Milling tool wear sample.
Tool blade image: 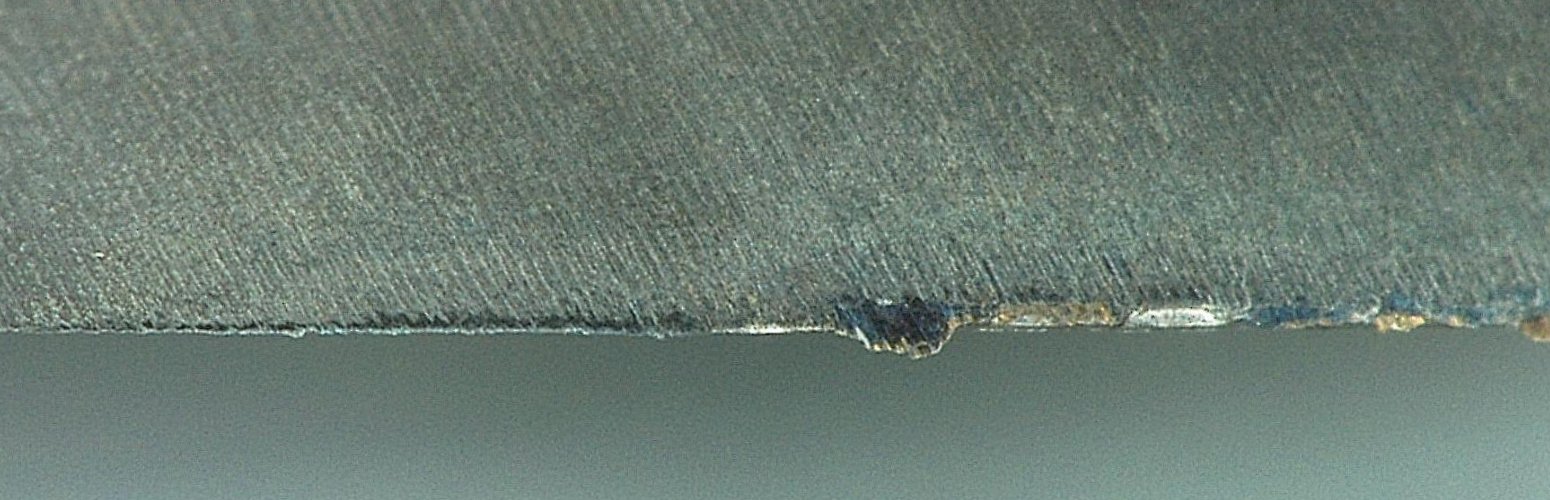
Chip image: 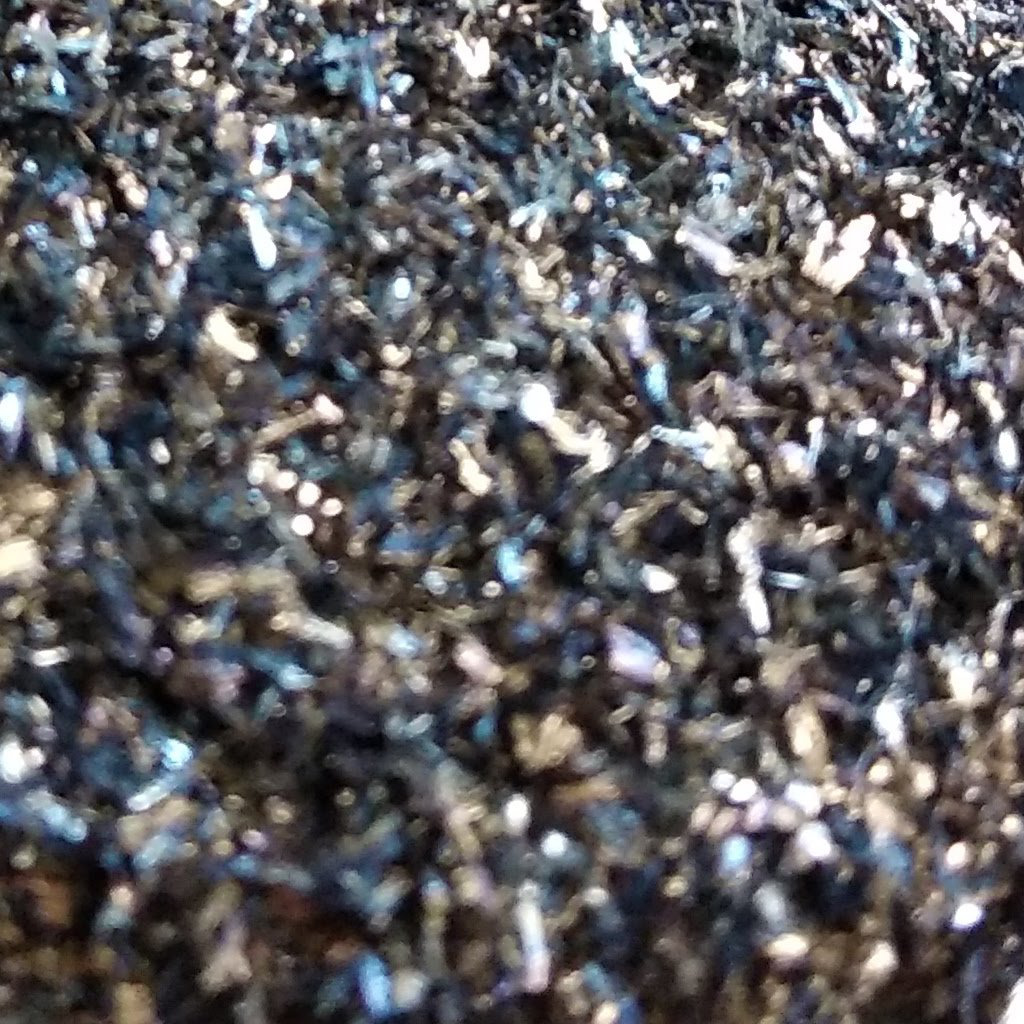
Workpiece image: 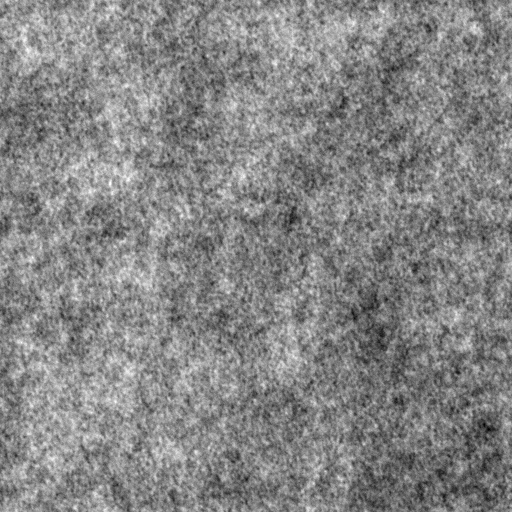
Tool wear state: dulled
Gaps: 27.83
Flank wear: 125.09
Overhang: 26.16
Force-signal Mel-spectrograms (X, Y, Z axes): 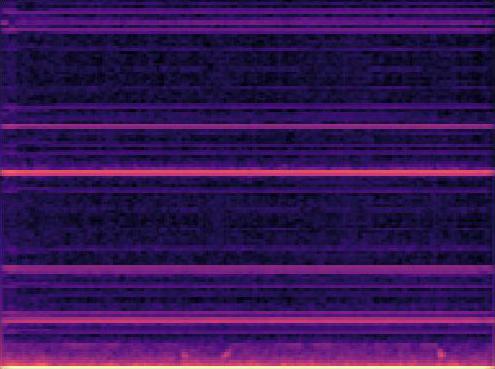 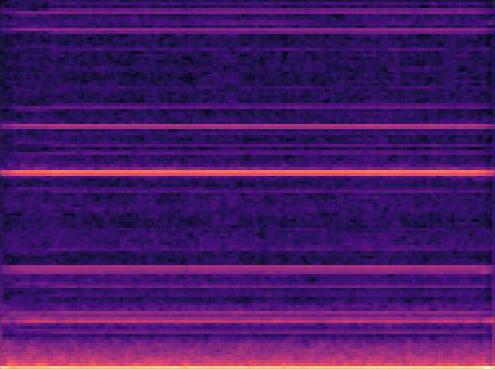 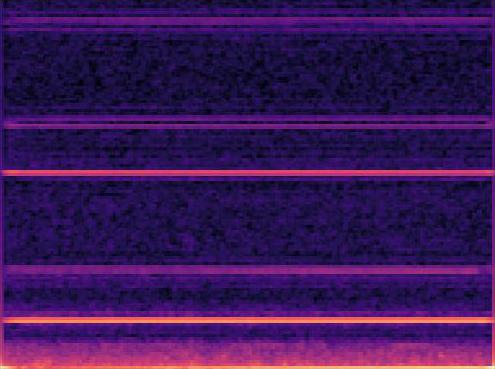
Force-signal scalograms (X, Y, Z axes): 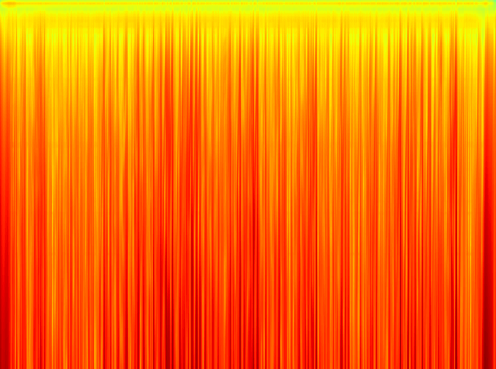 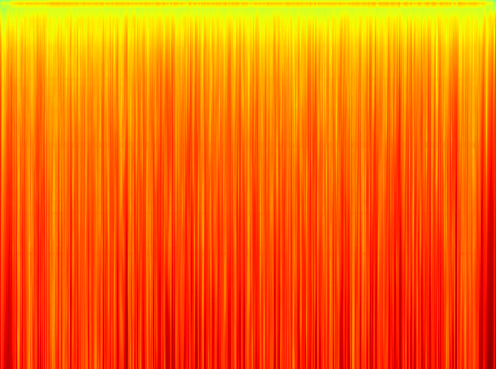 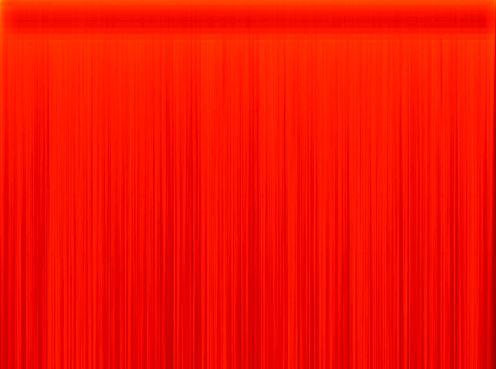
Force phase: accelerated_severe_wear